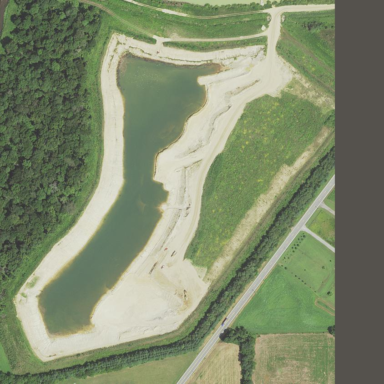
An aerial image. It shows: Quarry that contains sand and gravel resources.